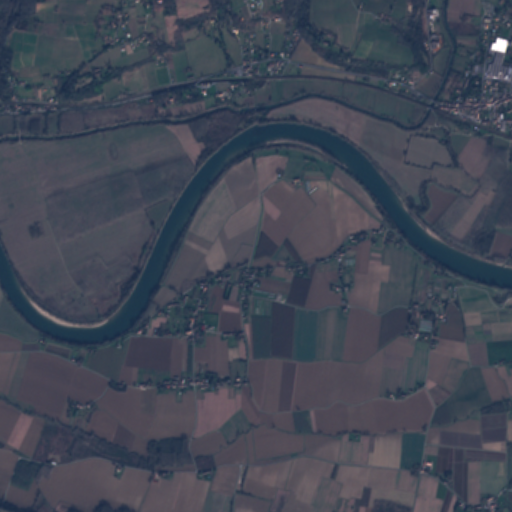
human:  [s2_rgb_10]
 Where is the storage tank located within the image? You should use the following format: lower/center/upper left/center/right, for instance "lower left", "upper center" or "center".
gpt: The storage tank is located in the upper right of the image.
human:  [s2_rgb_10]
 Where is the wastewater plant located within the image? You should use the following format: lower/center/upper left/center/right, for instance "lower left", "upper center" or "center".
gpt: The wastewater plant is located in the upper right of the image.
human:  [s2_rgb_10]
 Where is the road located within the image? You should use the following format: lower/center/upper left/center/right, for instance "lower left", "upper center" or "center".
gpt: There is no road in the image.